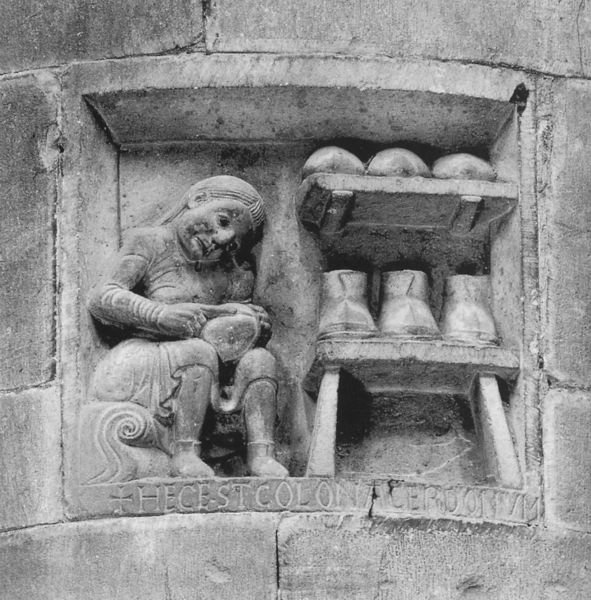
Titel: Schumacher, Relief am Pfeiler des Langhauses
Standort: Piacenza, Dom S. Maria Assunta (EU - I - Lombardei)
Schlagwörter: mädchen, finger, frau, tisch, regal, architektur, stein, hände, sitzend, traurig, arbeit, skulptur, relief, schrift, schemel, essen, inschrift, brot, zeigen, geneigt, foto, fugen, nische, brett, handwerk, handwerker, krüge, töpfer, brote, romanisch, gewerbe, zeigend, gemeisselt